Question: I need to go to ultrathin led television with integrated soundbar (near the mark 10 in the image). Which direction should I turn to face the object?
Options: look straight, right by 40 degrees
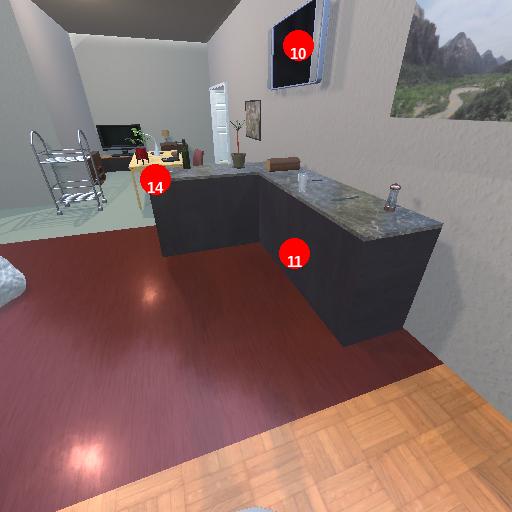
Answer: look straight